Aerial crown-view tile of a tropical tree (Barro Colorado Island, Panama), acquired 20240611:
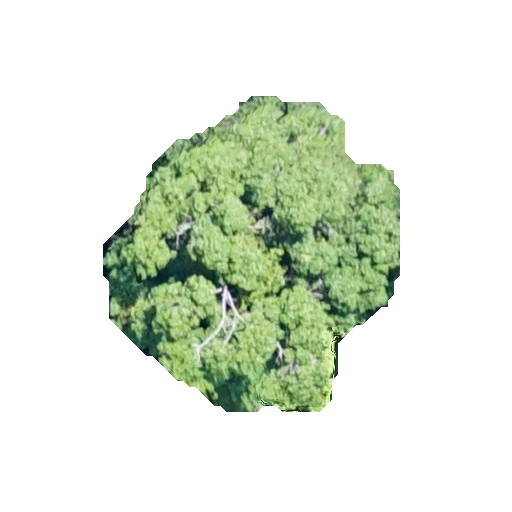
Species: Ocotea leptobotra
GBIF accepted scientific name: Ocotea leptobotra
Crown area: 104.444 m²